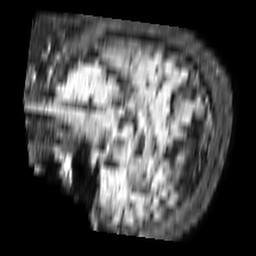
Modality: FLAIR
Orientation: sagittal
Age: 52
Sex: female
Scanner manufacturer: philips
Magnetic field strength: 1.5 T
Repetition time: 6 s
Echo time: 0.1036 s